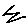
Label: zigzag